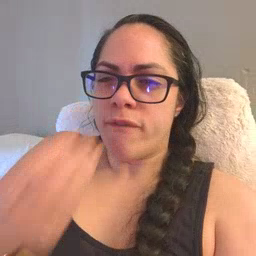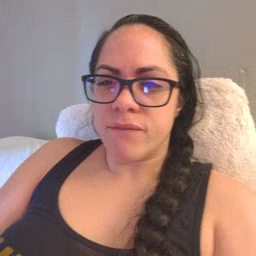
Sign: wolf